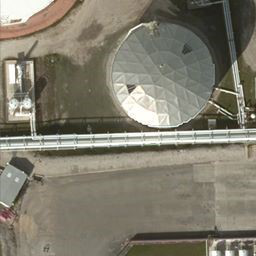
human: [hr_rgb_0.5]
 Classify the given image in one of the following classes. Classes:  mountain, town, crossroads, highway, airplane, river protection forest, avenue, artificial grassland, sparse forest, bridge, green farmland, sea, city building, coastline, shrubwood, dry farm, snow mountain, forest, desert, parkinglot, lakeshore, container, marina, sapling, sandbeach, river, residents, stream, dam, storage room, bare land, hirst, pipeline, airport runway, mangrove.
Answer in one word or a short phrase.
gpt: storage room